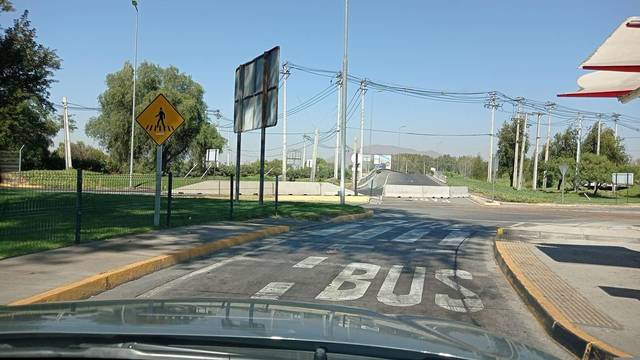
Region: Chile
Coordinates: -33.411, -70.791